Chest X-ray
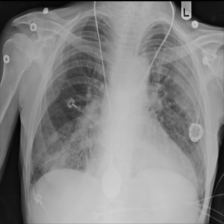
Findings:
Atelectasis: negative
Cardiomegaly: positive
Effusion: negative
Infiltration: positive
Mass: negative
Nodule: negative
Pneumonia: negative
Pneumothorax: negative
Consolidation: negative
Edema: negative
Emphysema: negative
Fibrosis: negative
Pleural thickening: negative
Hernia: negative